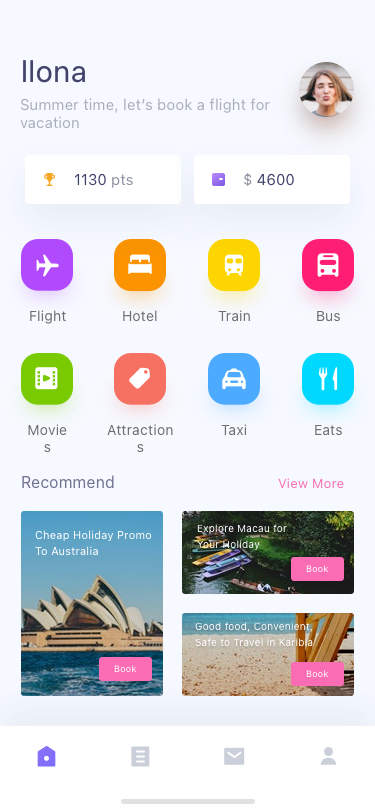
Text in this UI design:
Ilona
Summer time, let’s book a flight for vacation
Flight
Hotel
Train
Bus
Movies
Attractions
Taxi
Eats
Recommend
View More
Book
Good food, Convenient,
Safe to Travel in Karibia
Explore Macau for
Your Holiday
Book
Book
Cheap Holiday Promo
To Australia
1130 pts
$ 4600